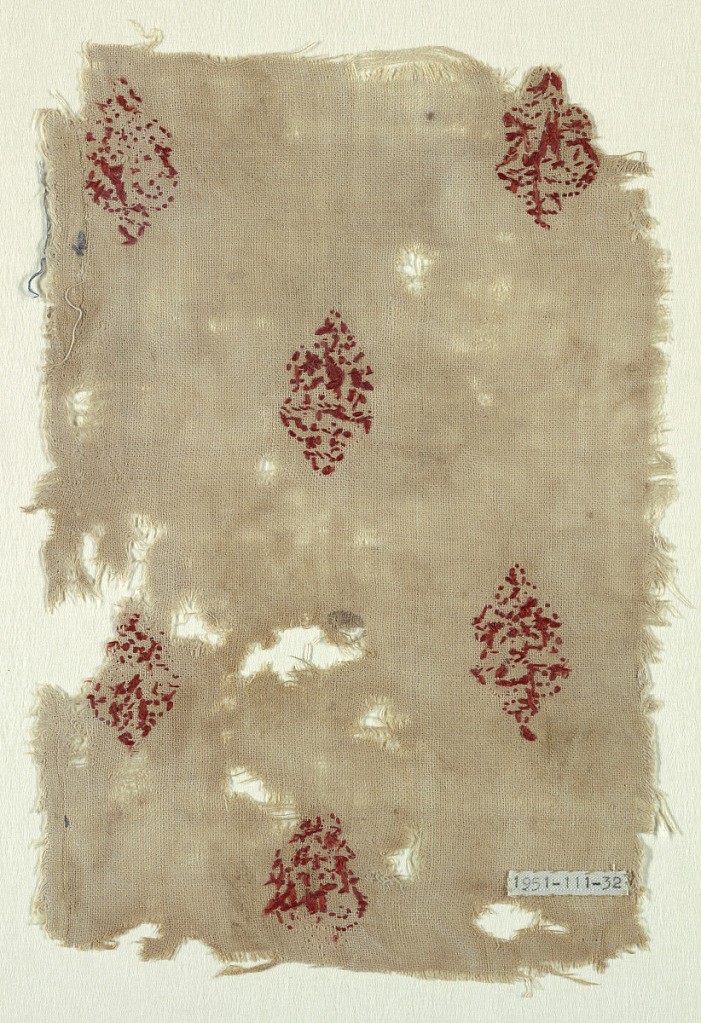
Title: Textile
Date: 12th–13th century
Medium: linen, silk Technique: satin stitch embroidery on plain weave
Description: Rectangle of undyed linen cloth embroidered with widely-set diagonal repeat of floriated cross in red silk.